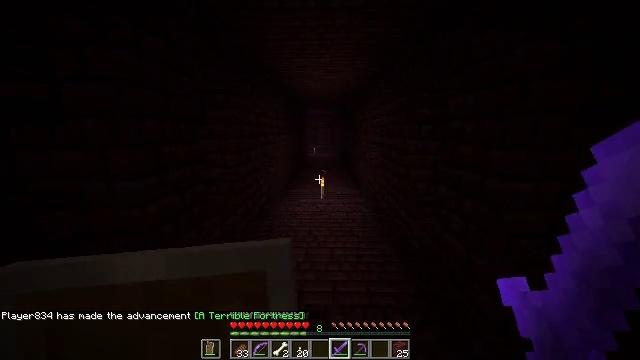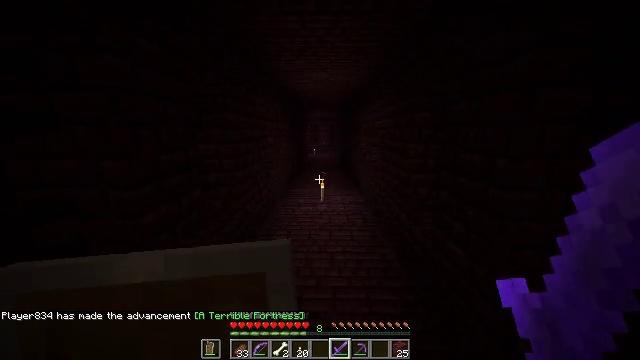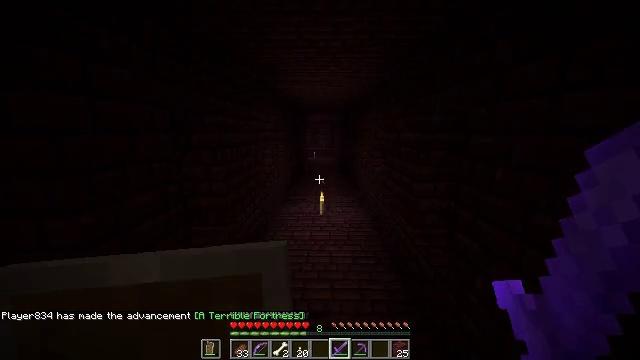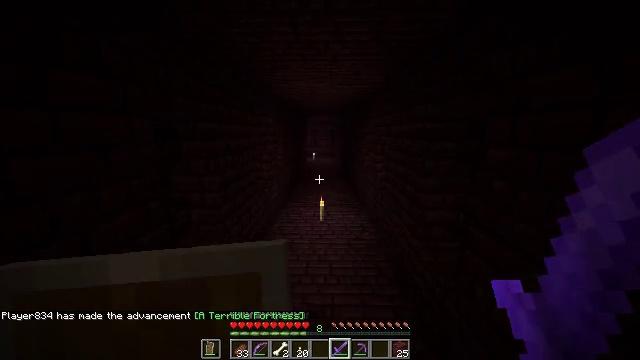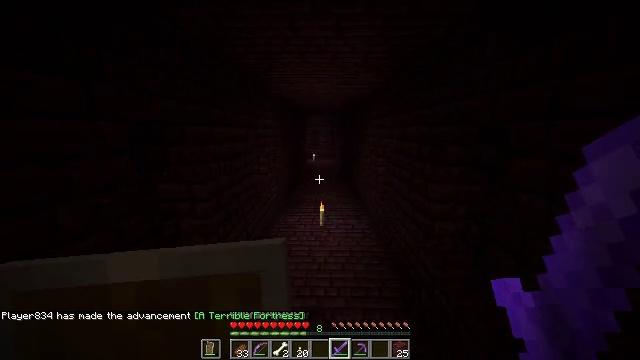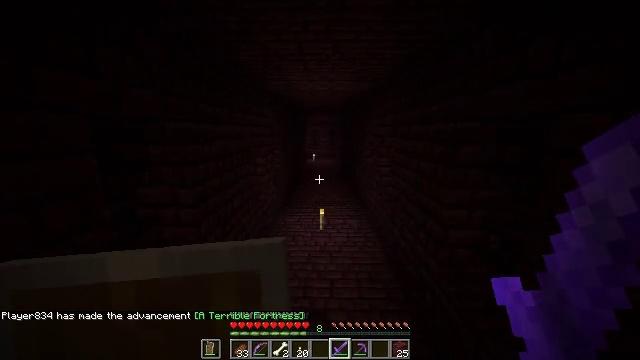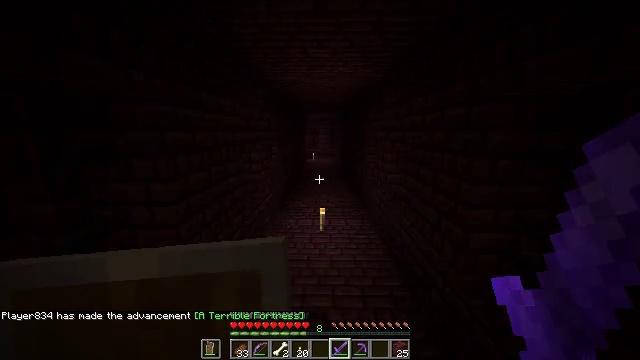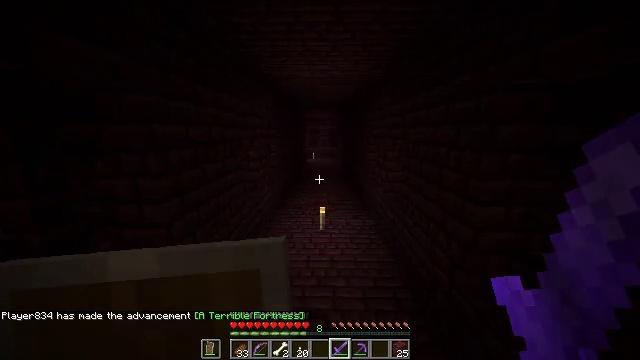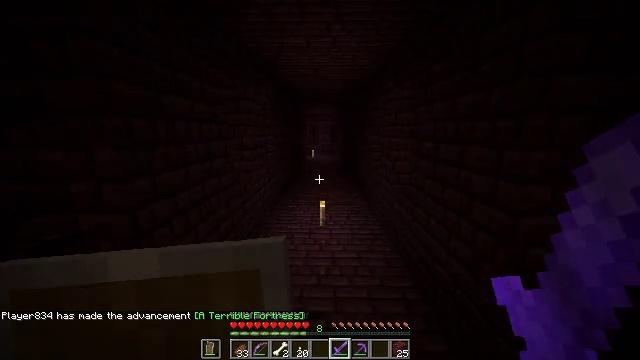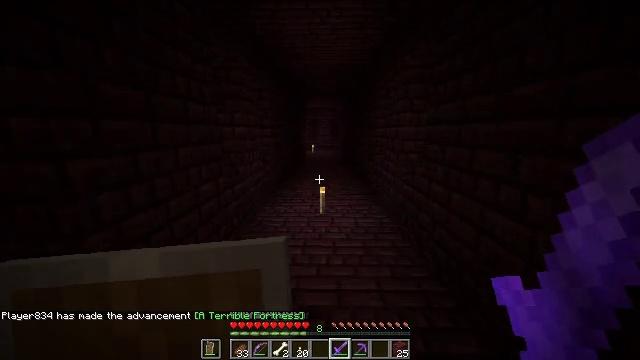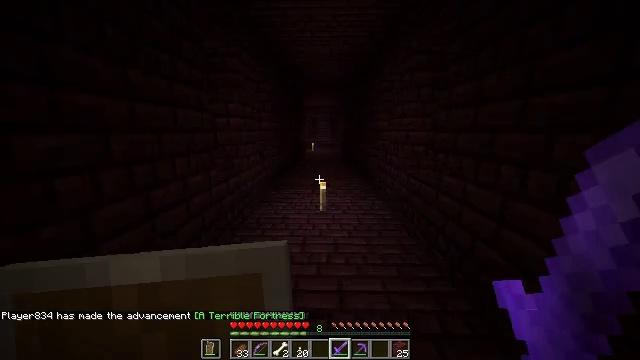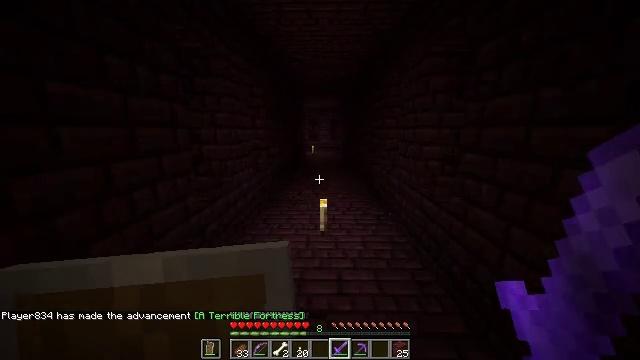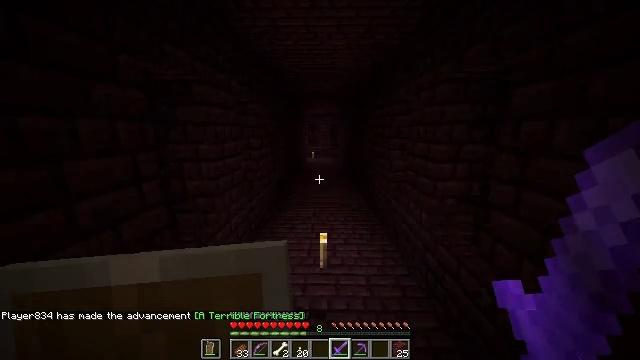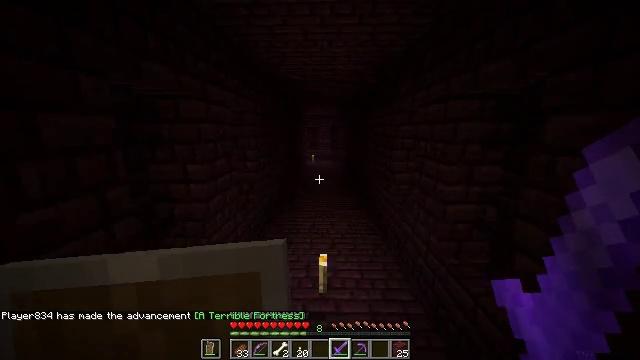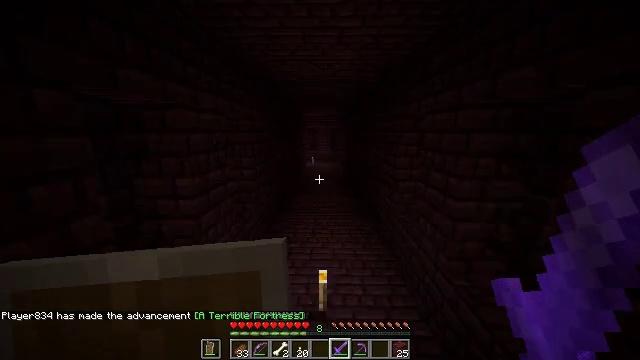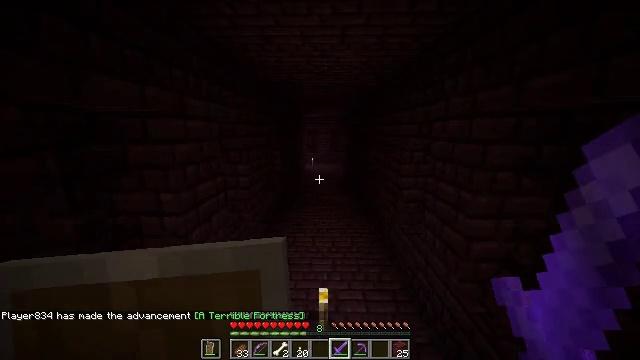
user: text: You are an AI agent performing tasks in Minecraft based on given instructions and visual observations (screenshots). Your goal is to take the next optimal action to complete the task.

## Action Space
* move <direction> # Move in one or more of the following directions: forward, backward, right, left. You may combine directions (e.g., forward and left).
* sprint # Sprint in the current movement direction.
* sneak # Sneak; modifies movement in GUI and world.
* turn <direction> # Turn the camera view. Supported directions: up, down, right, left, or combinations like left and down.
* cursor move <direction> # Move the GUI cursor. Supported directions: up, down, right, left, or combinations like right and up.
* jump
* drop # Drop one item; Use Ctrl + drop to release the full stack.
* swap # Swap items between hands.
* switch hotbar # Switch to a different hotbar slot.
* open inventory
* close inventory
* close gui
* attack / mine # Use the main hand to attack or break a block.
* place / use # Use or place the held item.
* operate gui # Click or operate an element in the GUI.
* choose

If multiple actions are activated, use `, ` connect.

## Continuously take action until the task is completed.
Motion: motion action
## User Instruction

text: Collect nether bricks for building.
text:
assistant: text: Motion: move forward, jump
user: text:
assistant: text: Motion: move forward, jump
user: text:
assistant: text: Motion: move forward, jump
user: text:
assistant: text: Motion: move forward, jump
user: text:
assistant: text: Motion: move forward, jump
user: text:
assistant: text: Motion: move forward, jump
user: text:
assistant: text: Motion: move forward, jump
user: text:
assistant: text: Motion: move forward, jump
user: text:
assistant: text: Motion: move forward, jump
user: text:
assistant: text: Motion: move forward, jump
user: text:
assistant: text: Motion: move forward, jump
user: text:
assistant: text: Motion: move forward, jump
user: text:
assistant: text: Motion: move forward, jump
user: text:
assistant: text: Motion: move forward, jump
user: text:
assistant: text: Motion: move forward, jump
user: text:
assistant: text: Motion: move forward, jump
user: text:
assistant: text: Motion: move forward, jump
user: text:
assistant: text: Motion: move forward, jump
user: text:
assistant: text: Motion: move forward, jump
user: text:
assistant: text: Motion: move forward, jump
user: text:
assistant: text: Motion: move forward, jump
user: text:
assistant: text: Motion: move forward, jump
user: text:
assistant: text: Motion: move forward, jump
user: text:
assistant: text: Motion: move forward, jump
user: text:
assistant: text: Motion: move forward, jump
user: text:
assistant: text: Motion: move forward, jump
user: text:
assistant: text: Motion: move forward, jump
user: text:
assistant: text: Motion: move forward, jump
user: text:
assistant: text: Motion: move forward, jump
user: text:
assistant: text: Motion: move forward, jump